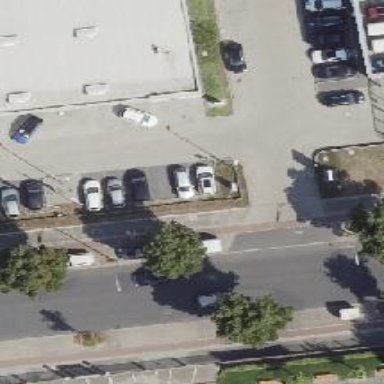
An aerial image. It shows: Deciduous broadleaved tree. There is parking obstacle present.